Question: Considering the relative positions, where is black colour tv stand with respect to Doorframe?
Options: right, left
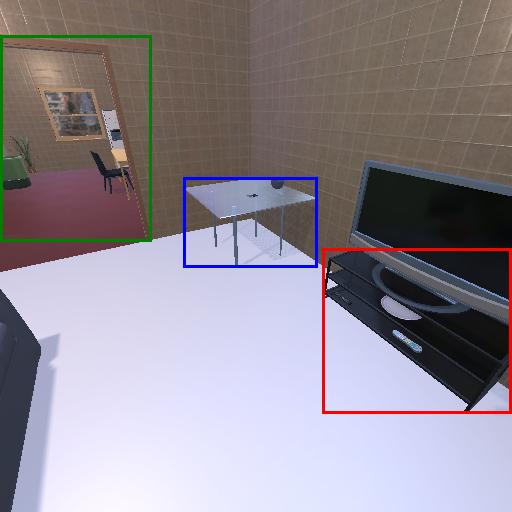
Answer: right